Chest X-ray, AP view. Patient: 32 years old, sex F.
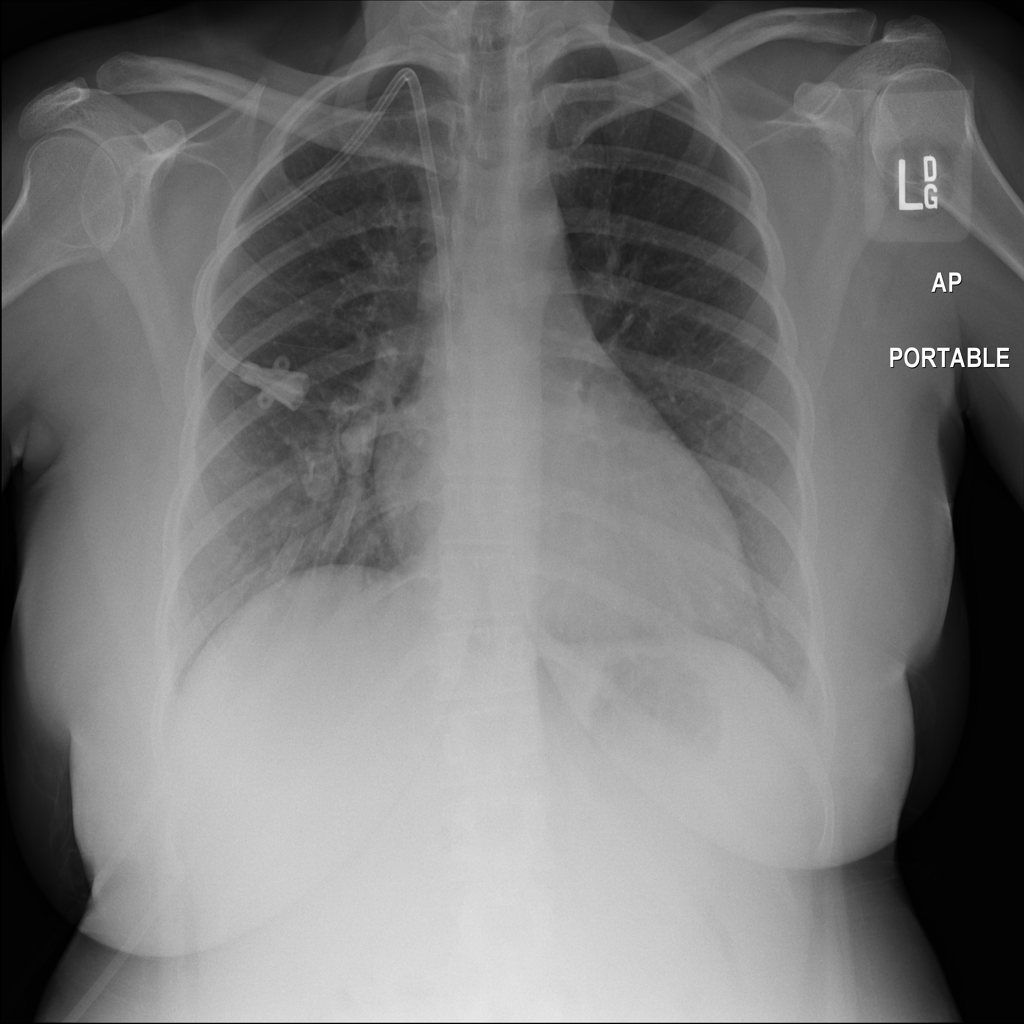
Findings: No Finding